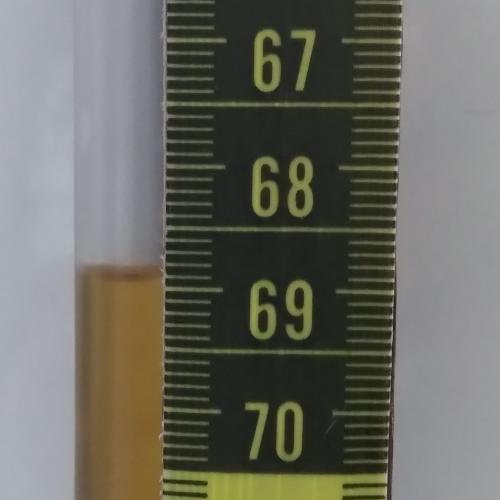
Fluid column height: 68.9 cm